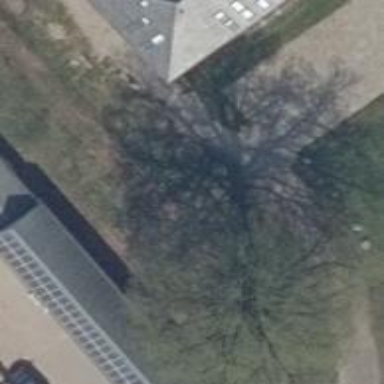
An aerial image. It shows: Natural monument featuring broadleaved deciduous tree.